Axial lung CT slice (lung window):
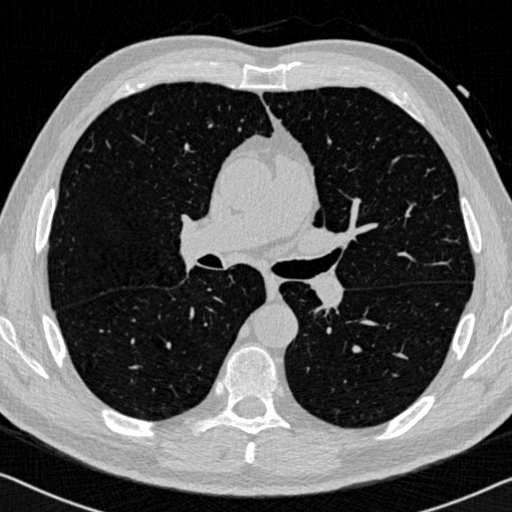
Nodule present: no